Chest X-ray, PA view. Patient: 42 years old, sex M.
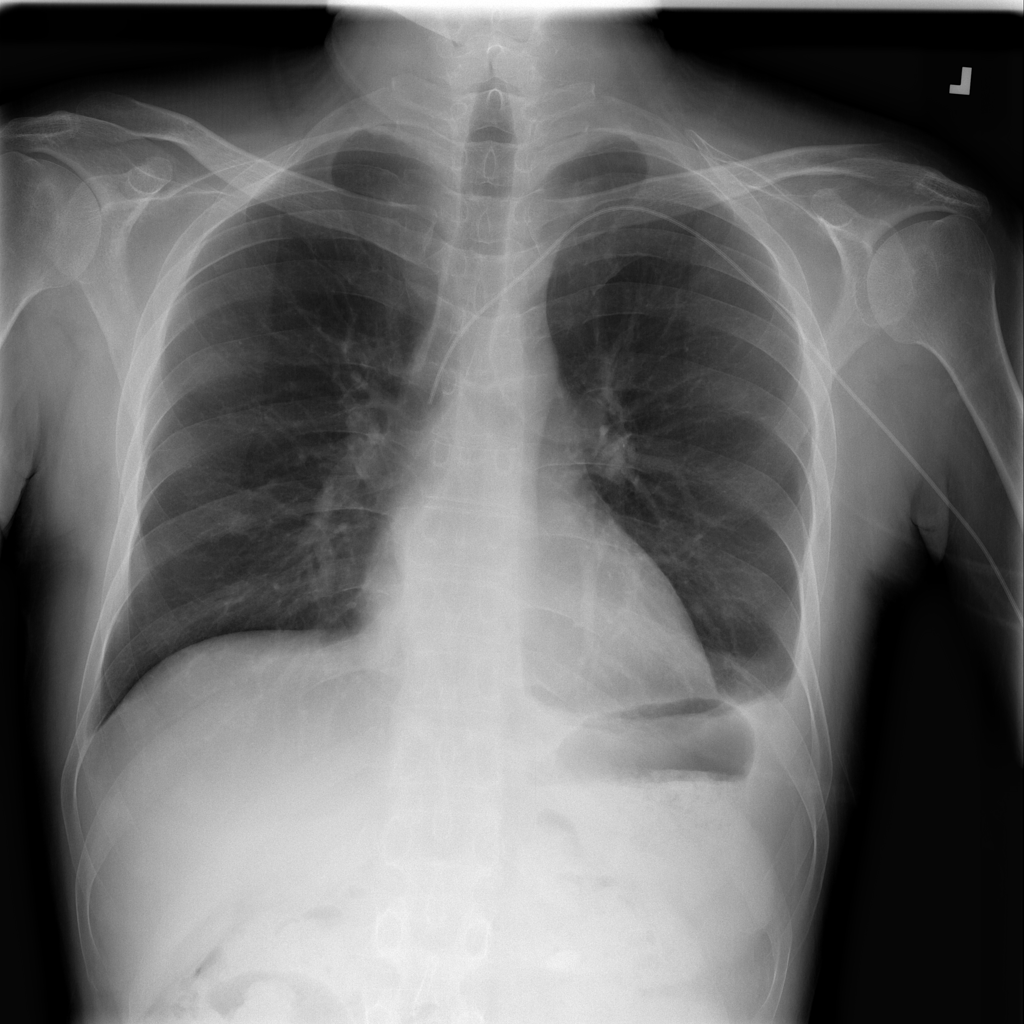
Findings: Effusion